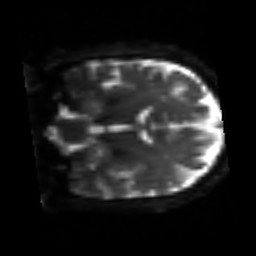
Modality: sbref
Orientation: coronal
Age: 39
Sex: female
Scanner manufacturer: siemens
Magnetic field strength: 3 T
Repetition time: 3.2 s
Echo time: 0.081 s